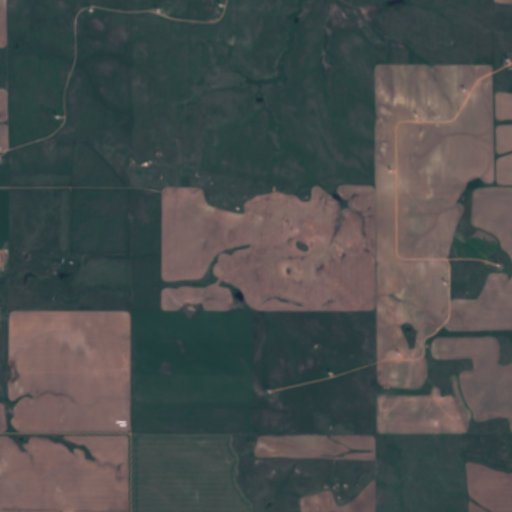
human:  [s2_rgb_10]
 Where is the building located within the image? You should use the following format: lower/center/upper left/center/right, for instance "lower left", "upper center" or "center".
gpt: The building is located in the center left of the image.
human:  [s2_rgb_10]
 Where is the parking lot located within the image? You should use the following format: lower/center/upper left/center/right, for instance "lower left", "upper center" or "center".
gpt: There is no parking lot in the image.